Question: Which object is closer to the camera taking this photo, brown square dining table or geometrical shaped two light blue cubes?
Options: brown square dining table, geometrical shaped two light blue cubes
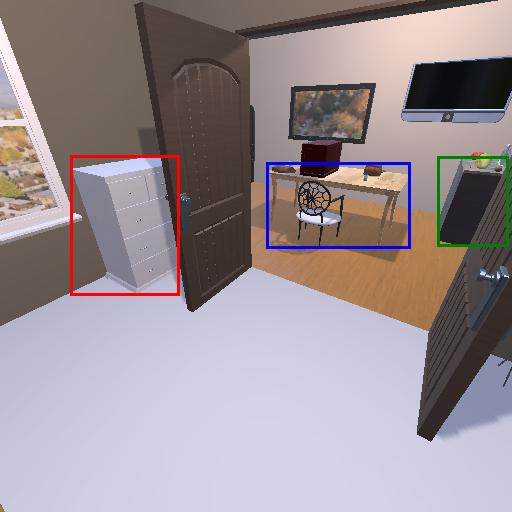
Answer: brown square dining table